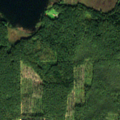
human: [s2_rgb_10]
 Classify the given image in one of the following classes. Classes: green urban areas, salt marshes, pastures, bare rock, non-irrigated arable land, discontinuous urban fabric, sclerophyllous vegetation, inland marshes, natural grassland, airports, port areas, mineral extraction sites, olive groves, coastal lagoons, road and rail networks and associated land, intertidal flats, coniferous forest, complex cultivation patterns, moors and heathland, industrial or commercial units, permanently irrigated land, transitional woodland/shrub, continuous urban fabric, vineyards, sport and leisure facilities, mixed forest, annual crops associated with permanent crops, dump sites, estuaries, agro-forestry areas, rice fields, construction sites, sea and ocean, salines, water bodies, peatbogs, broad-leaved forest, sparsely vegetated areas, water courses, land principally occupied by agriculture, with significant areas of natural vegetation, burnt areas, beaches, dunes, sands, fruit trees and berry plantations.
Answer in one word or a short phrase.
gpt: coniferous forest, mixed forest, water bodies